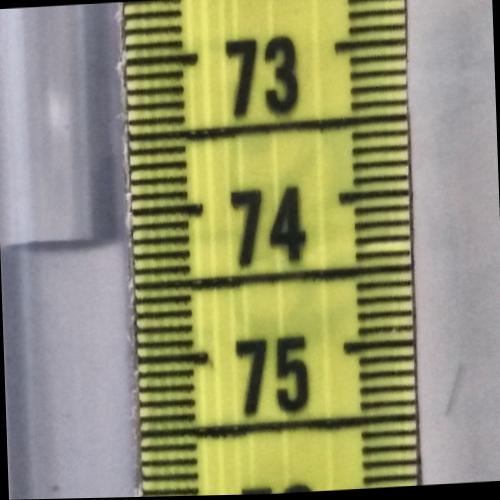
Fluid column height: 74.2 cm